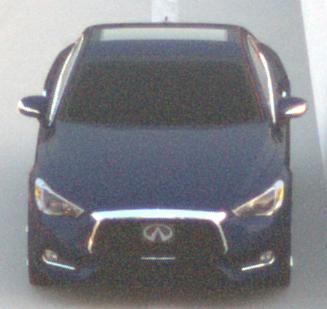
Make: Infiniti
Model: Q60 2.0t
Detailed model: Q60 (V37)
Model produced from: 2016/10
Model produced until: 2018/08
Doors: 2
Color: blue
Road condition: dry road
Daytime: sunrise or sunset
Contrast: medium contrast